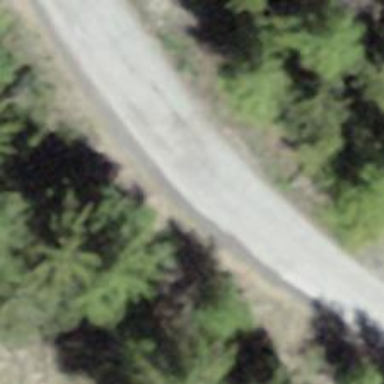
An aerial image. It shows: Unclassified road.